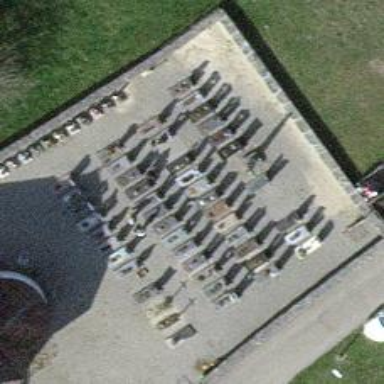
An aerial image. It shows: Graveyard.